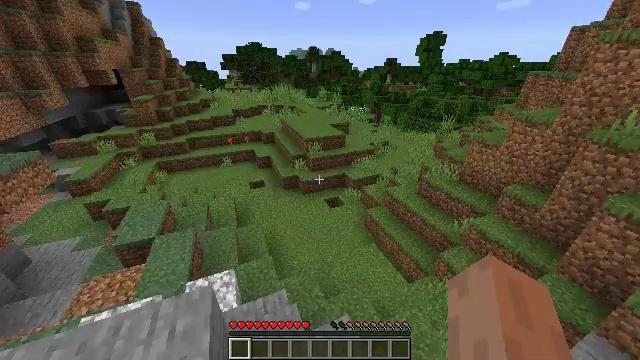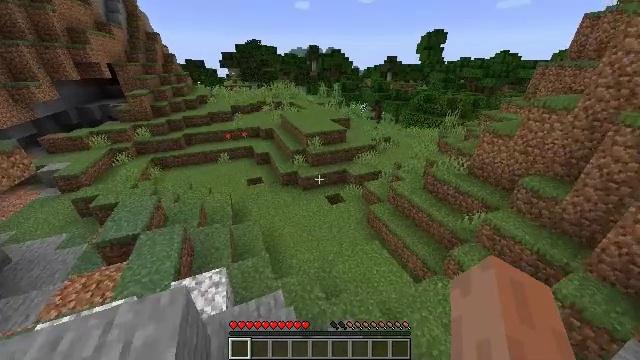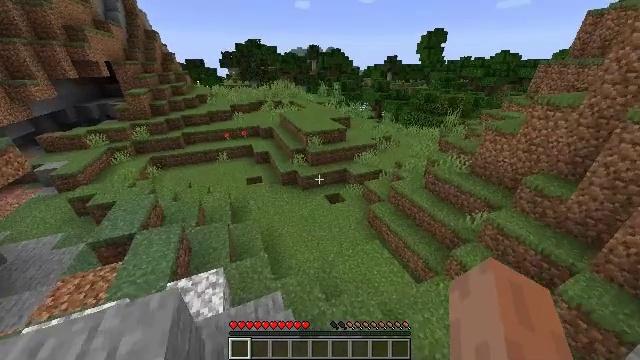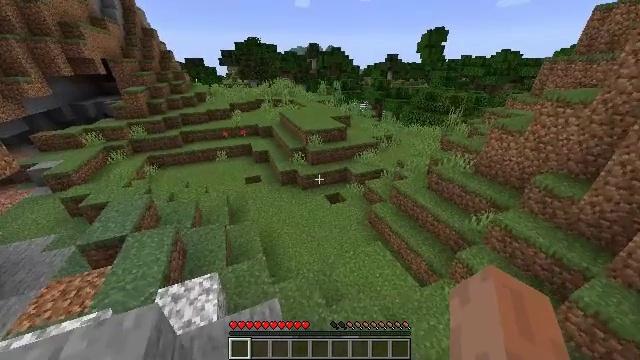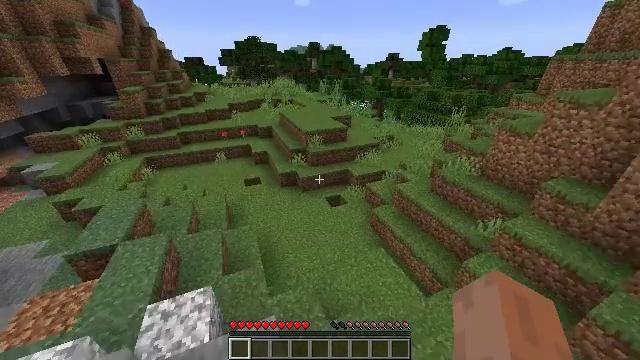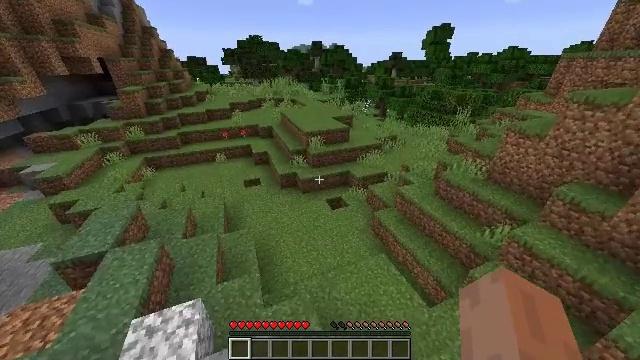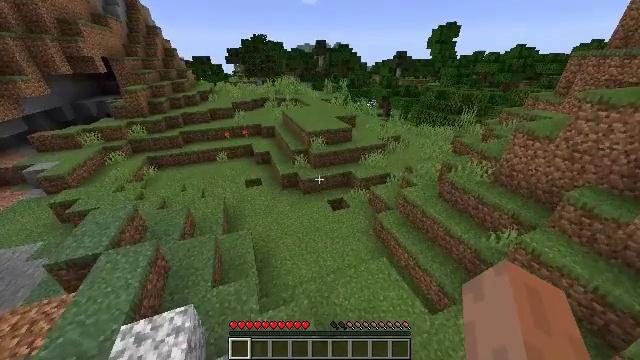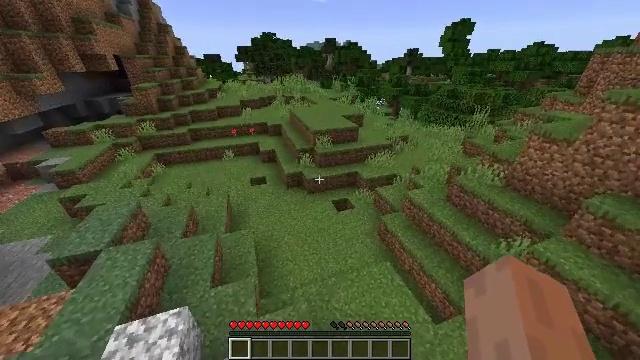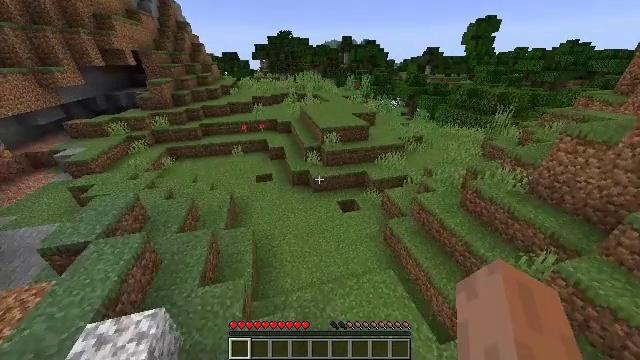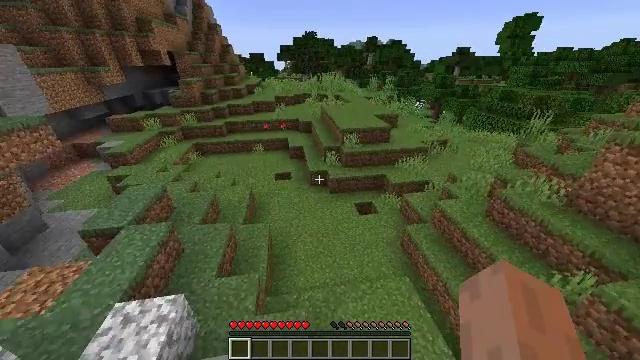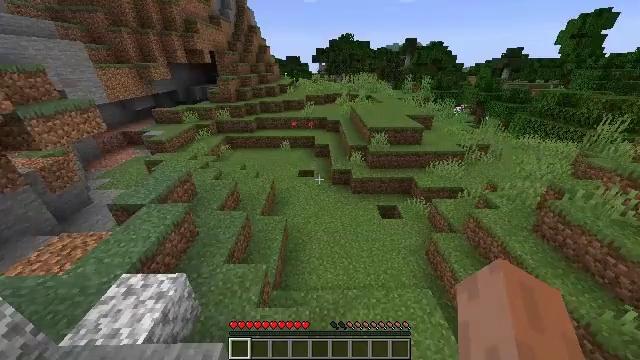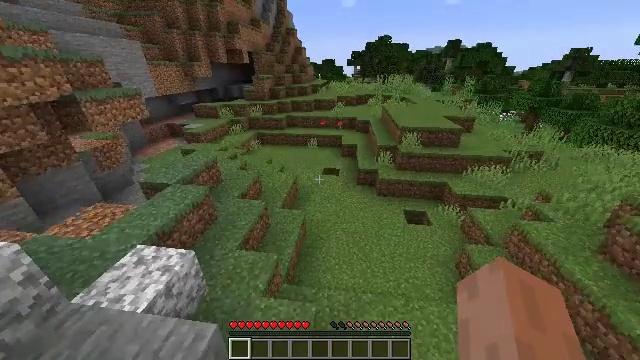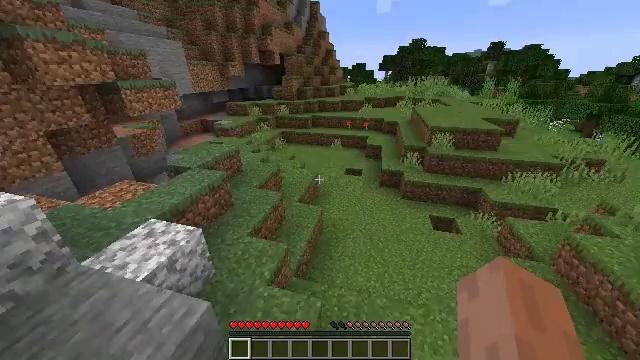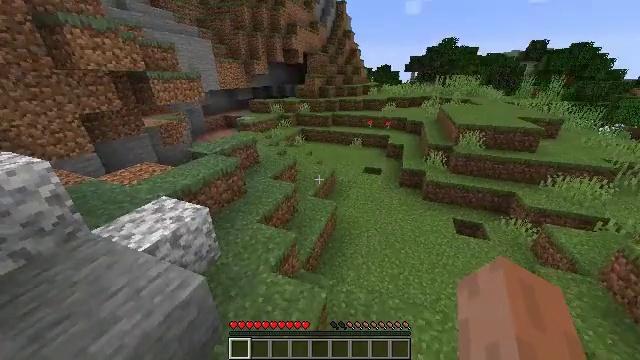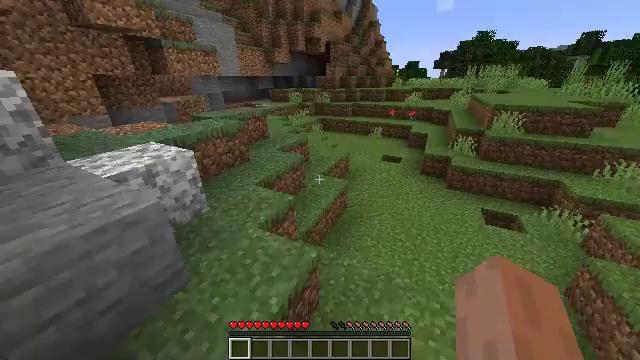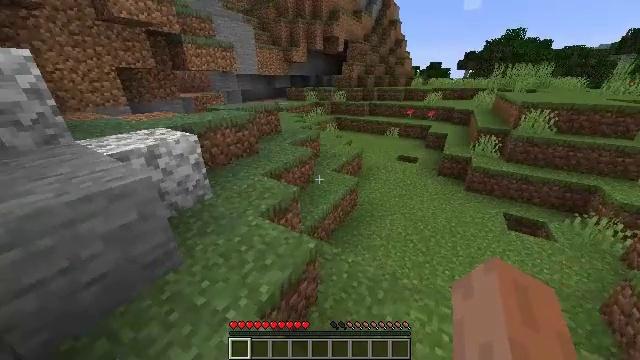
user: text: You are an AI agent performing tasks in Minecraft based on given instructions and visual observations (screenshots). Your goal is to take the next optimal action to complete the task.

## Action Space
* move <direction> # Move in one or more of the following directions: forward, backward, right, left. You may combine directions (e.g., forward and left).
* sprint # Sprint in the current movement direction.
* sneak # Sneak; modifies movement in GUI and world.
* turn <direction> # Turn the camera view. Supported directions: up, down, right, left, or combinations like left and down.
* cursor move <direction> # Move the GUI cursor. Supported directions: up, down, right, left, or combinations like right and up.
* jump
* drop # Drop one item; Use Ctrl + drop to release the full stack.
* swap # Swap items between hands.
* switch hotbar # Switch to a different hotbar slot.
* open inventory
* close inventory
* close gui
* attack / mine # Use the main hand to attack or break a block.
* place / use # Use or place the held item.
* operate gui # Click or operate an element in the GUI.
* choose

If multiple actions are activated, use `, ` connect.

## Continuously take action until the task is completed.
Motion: motion action
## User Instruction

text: Collect peony flowers for dye.
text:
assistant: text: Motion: move forward, sprint
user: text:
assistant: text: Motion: move forward, sprint
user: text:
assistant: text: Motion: move forward, sprint
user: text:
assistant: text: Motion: move forward and move right, sprint
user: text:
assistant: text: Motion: move forward and move right, sprint
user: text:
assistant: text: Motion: move forward and move right, sprint, turn left
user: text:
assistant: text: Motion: move forward and move right, sprint, turn left
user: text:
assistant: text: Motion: move forward and move right, sprint, turn left
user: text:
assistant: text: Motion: move forward and move right, sprint, turn left
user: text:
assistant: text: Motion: move forward and move right, sprint, turn left
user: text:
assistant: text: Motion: move forward and move right, sprint, turn left
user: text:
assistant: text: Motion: move forward and move right, sprint, turn left and up
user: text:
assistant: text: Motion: move forward and move right, sprint, turn left
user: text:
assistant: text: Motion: move forward and move right, sprint, turn left
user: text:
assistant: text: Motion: move forward and move right, sprint, turn left
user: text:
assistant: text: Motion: move forward and move right, sprint, turn left
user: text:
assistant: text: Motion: move forward and move right, sprint, turn left
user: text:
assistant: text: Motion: move forward and move right, sprint, turn left
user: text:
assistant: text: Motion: move forward and move right, sprint
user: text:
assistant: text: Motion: move forward and move right, sprint
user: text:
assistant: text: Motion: move forward and move right, sprint
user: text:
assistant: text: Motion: move forward and move right, sprint
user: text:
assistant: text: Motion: move forward and move right, sprint
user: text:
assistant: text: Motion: move forward and move right, sprint
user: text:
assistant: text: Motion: move forward and move right, sprint, turn left
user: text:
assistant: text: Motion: move forward and move right, sprint, turn left
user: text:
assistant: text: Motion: move forward and move right, sprint, turn left
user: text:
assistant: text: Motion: move forward and move right, sprint, turn left
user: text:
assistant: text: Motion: move forward and move right, sprint, turn left
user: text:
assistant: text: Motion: move forward and move right, sprint, turn left